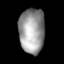
Tissue: lung
Cell type: Epithelial cells
Senescence score: 0.1564
Nuclear area (px): 1131
Mean DAPI intensity: 153.376